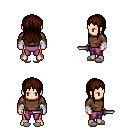
a pixel art fantasy rpg character, male body template, human, light skin, brown long-sleeve shirt, magenta pants, brown unkempt hairstyle, white cloth bandages, white slippers, dagger, four views (front, back, left, right), 2x2 character sprite sheet, small pixel art, hard edges, no anti-aliasing